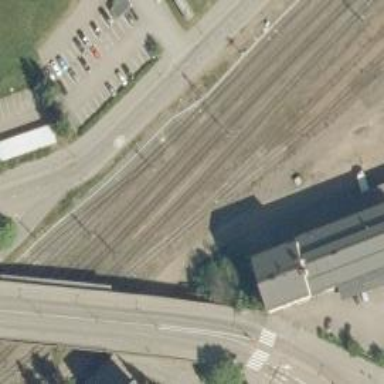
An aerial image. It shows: Unused railway yard.